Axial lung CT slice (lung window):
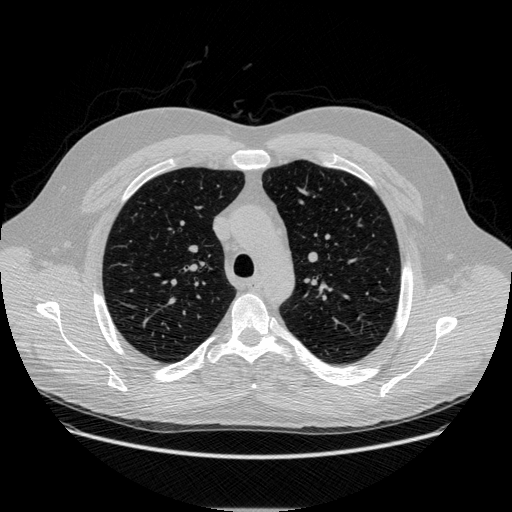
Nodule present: no